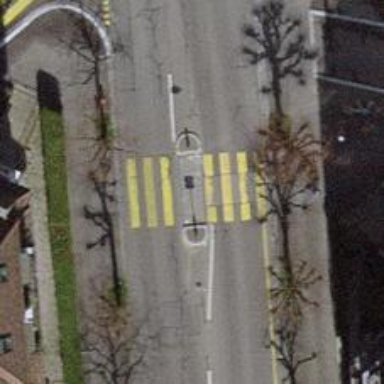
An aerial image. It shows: Uncontrolled crossing with central island on the road.